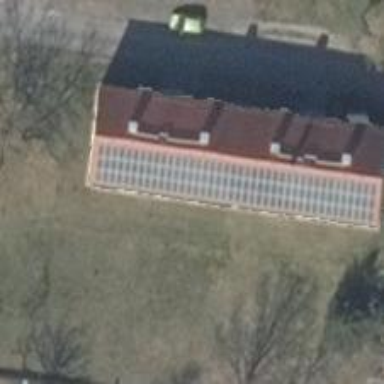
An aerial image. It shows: Solar power generator using photovoltaic panels.